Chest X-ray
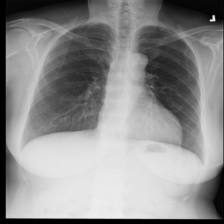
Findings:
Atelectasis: negative
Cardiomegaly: negative
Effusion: negative
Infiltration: negative
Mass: negative
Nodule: negative
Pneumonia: negative
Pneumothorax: negative
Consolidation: negative
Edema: negative
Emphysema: negative
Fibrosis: negative
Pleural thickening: negative
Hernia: negative